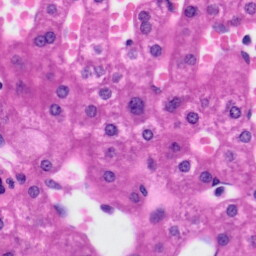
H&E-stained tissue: Liver